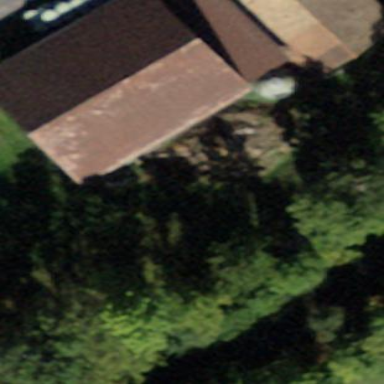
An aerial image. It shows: Barn.